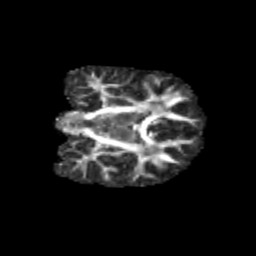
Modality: FA
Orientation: coronal
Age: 14
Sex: female
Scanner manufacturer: siemens
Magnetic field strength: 3 T
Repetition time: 3.8 s
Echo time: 0.07 s